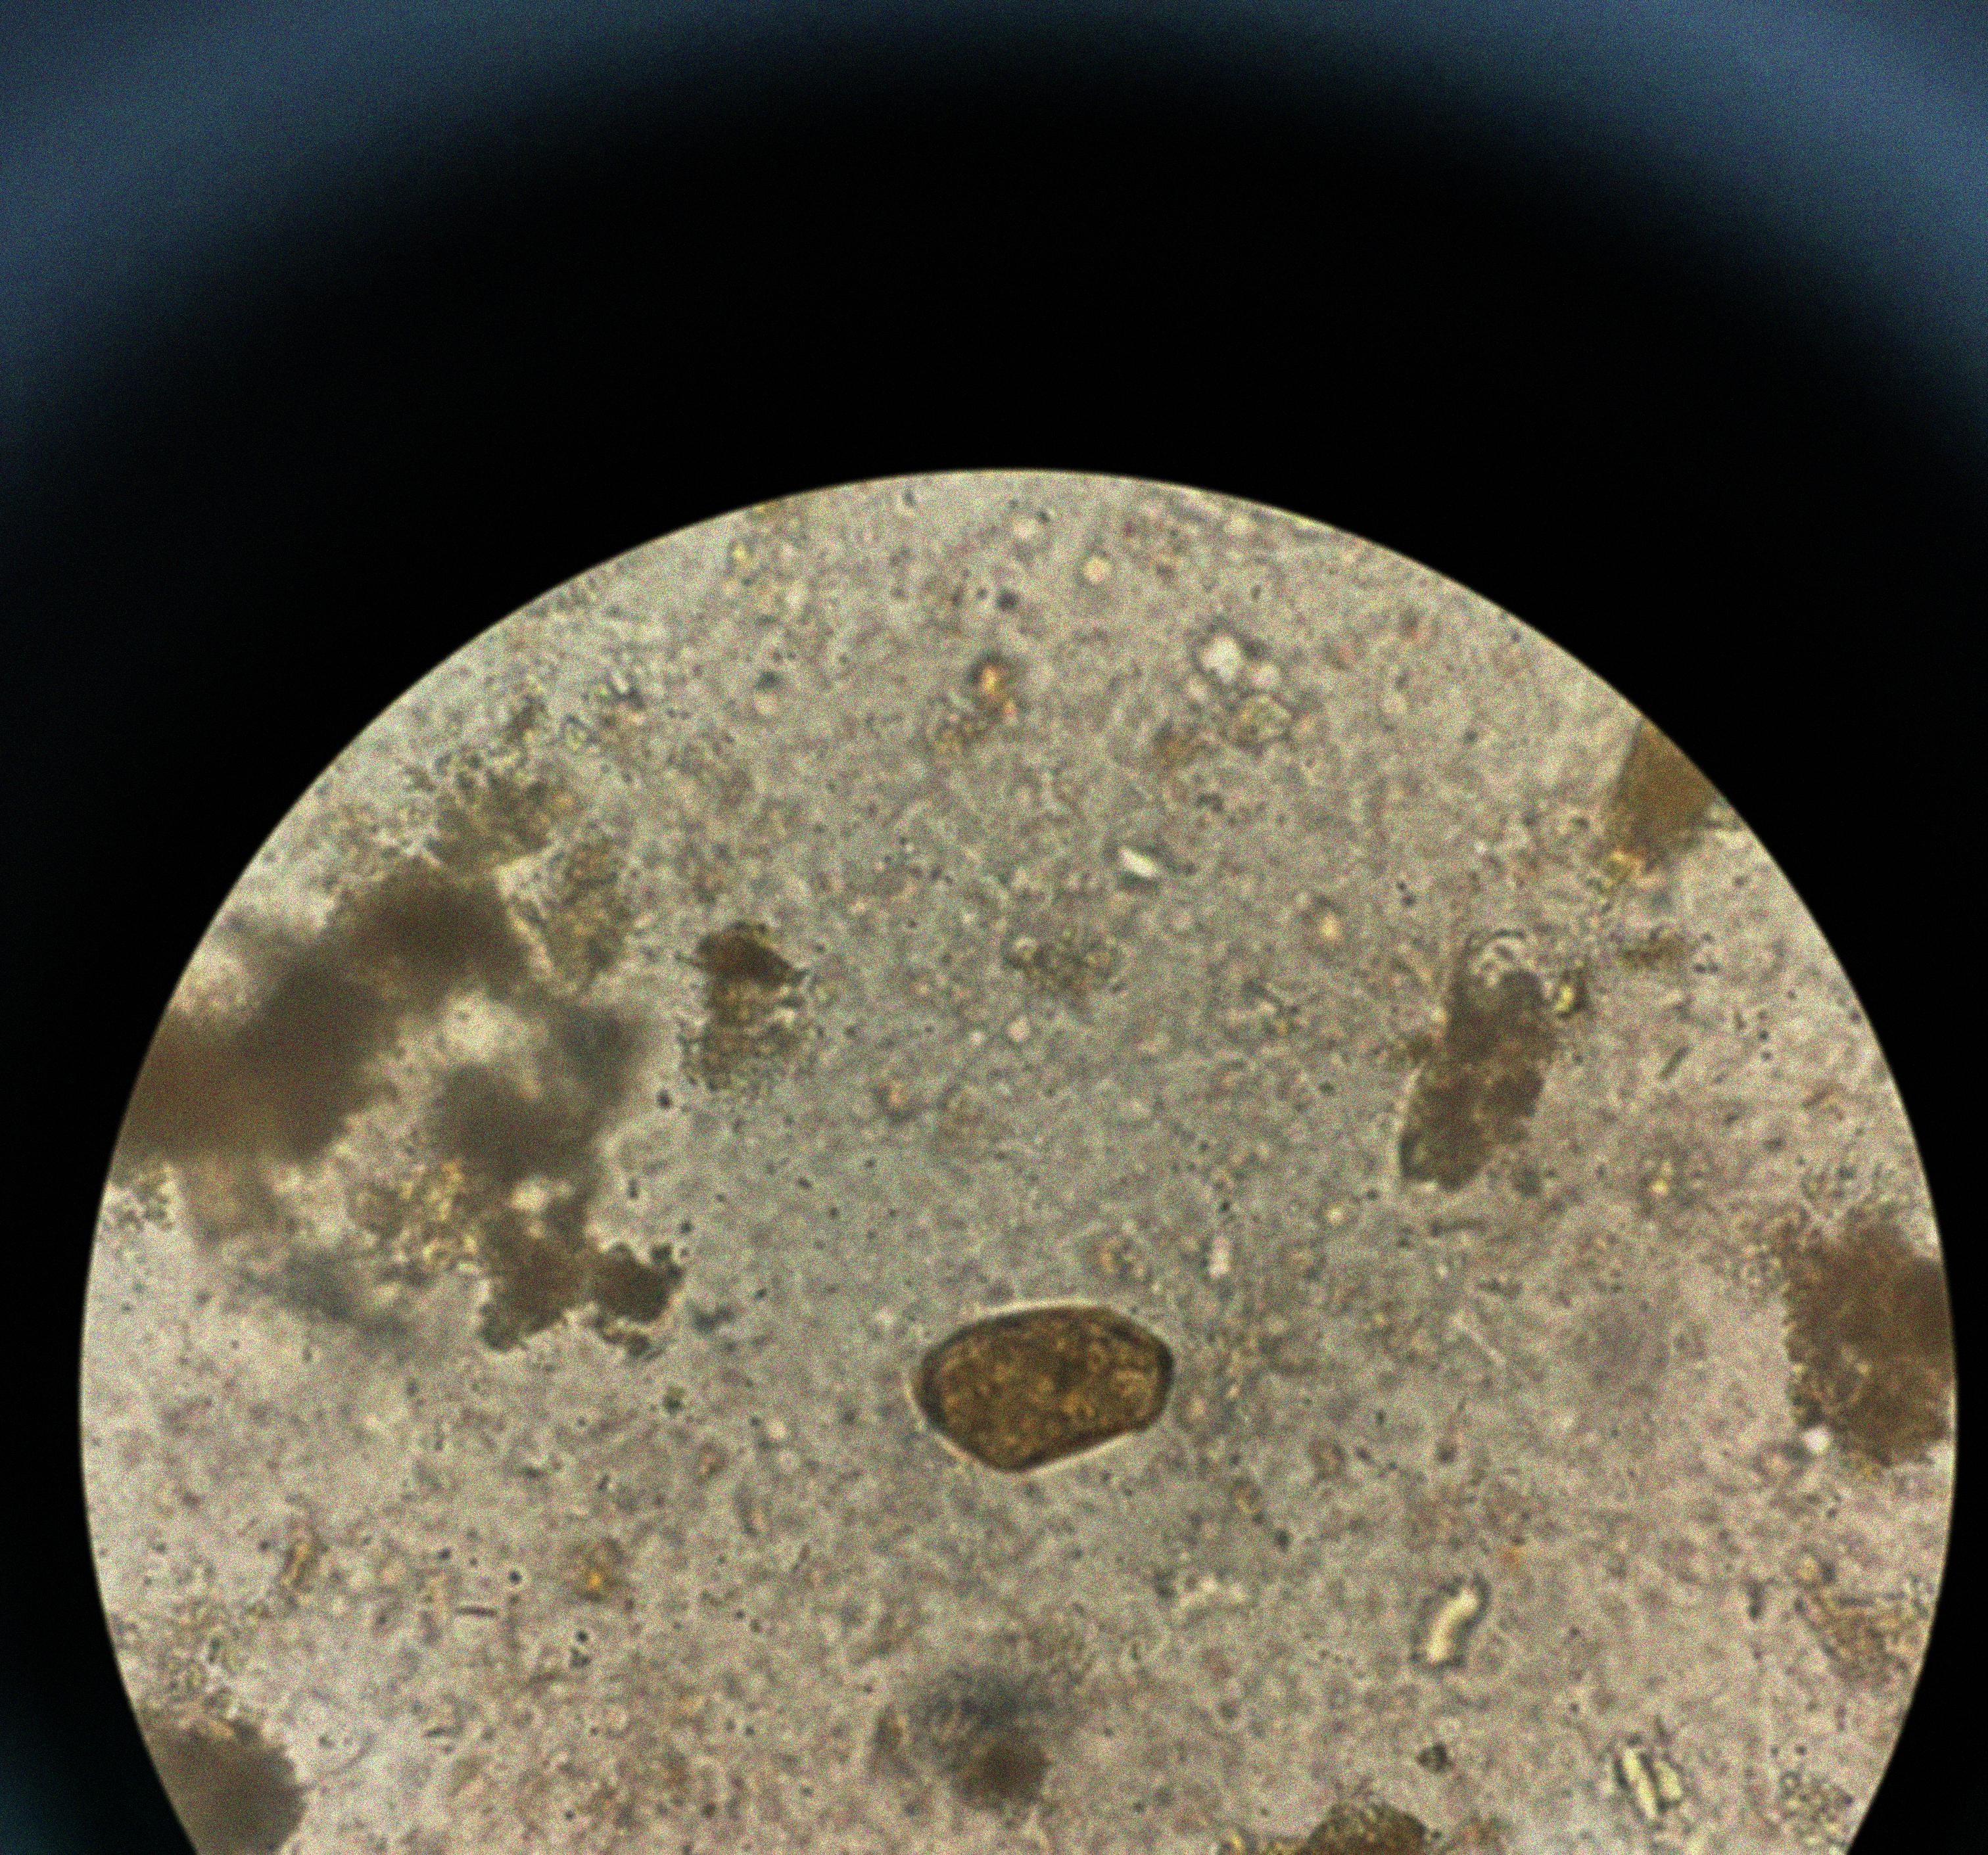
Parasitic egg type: Paragonimus spp